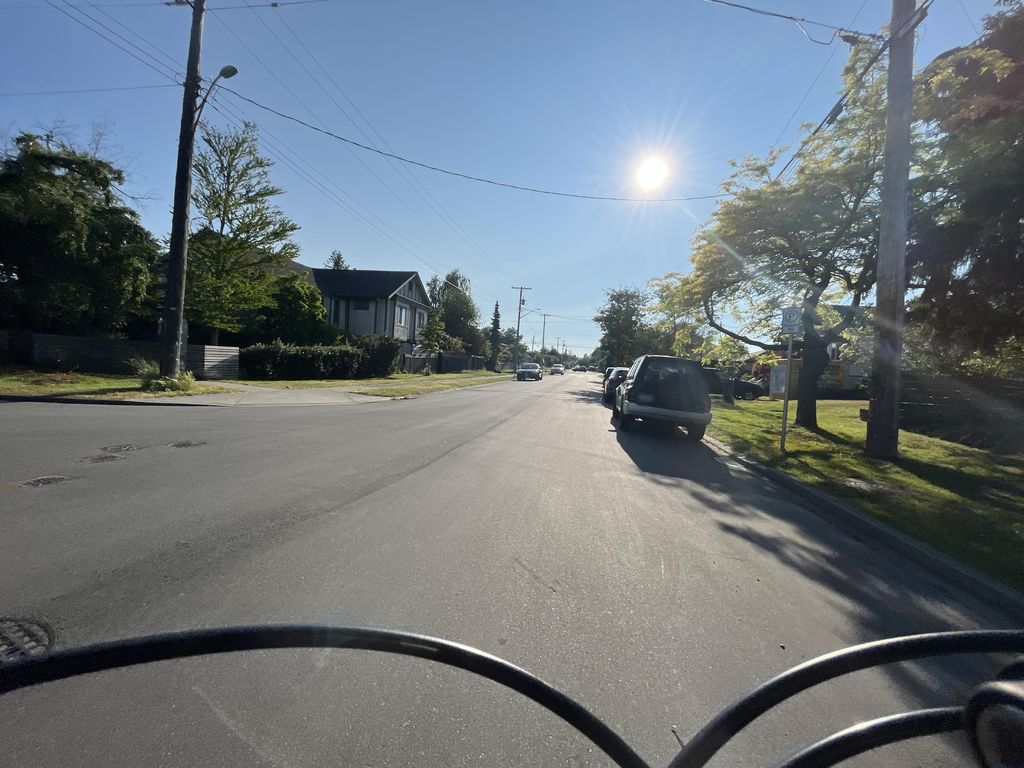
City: victoria